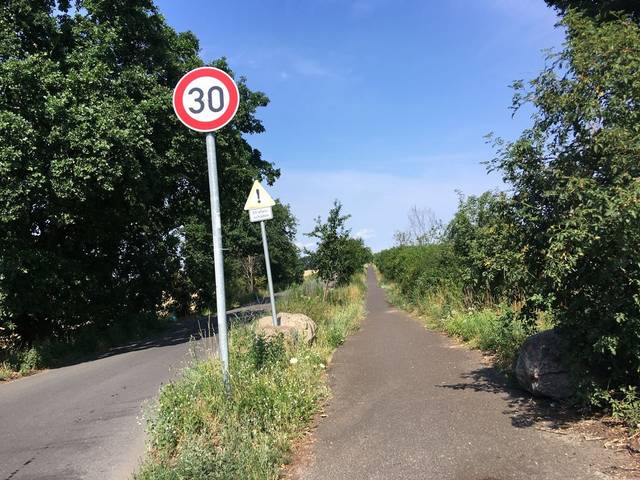
Region: Germany
Coordinates: 52.621, 13.43